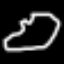
Label: octagon